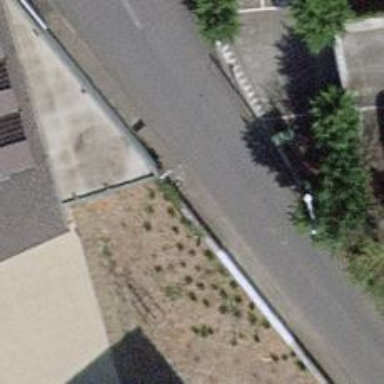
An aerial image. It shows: Bus stop with platform for public transport.